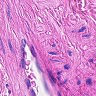
Metastatic tissue present: no